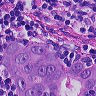
Metastatic tissue present: yes